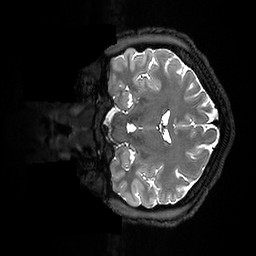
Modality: T2w
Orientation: coronal
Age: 23
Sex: female
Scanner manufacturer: ge
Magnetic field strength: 3 T
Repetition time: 3.202 s
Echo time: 0.0671 s